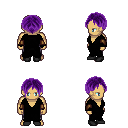
a pixel art fantasy rpg character, male body template, human, tanned skin, black robe, metal pants, purple parted hairstyle, leather bracers, black shoes, four views (front, back, left, right), 2x2 character sprite sheet, small pixel art, hard edges, no anti-aliasing